Field crop: maize
Growth stage: 2
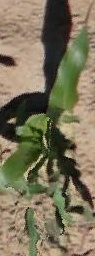
Species: maize